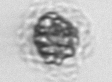
Label: Emiliania_huxleyi